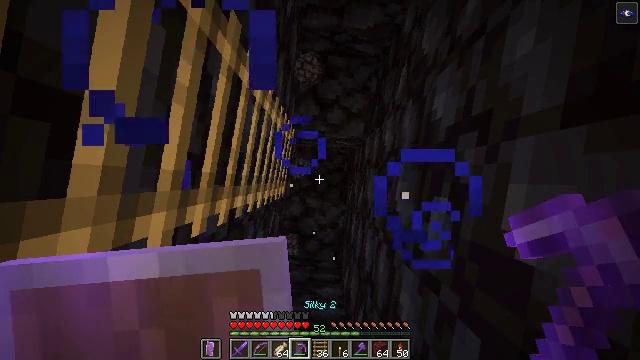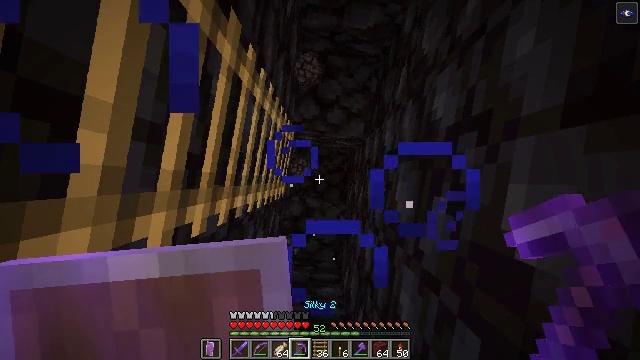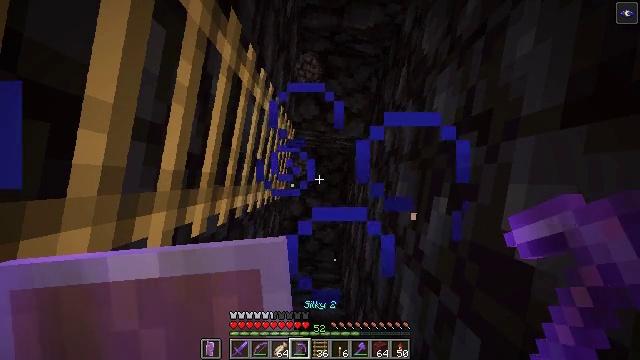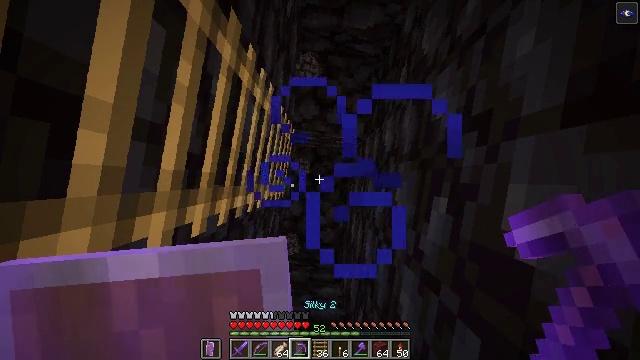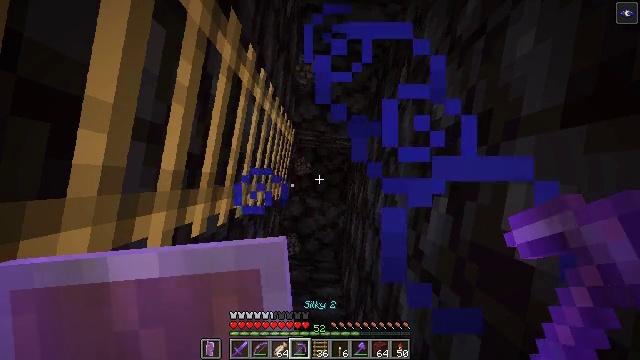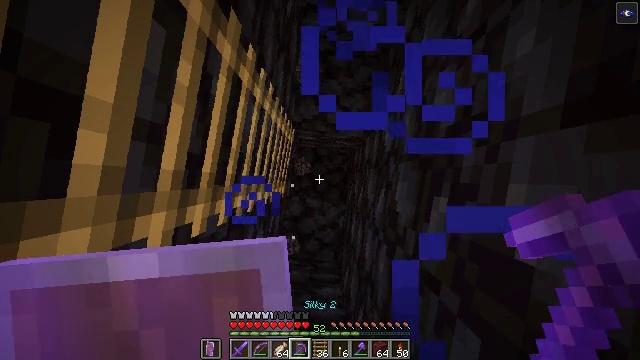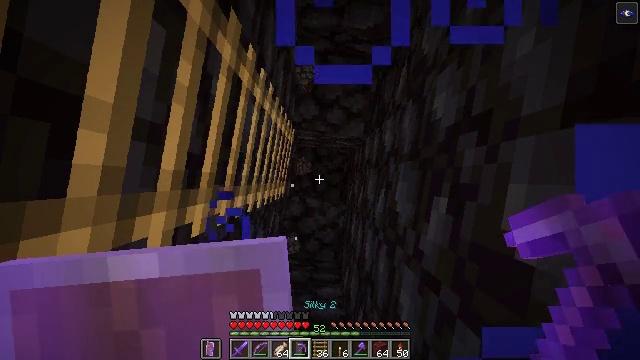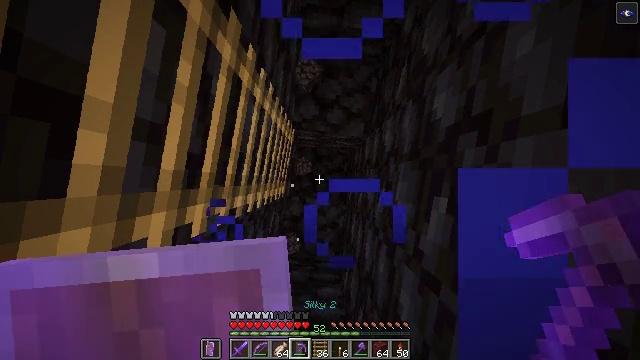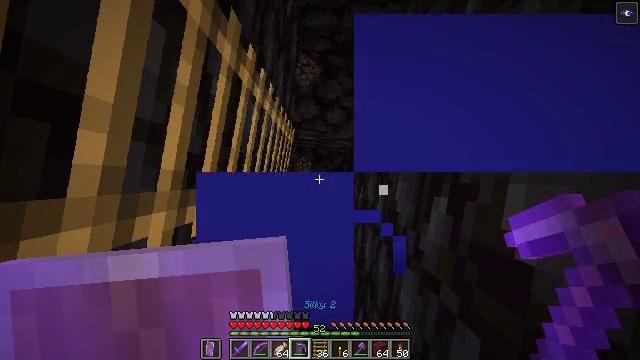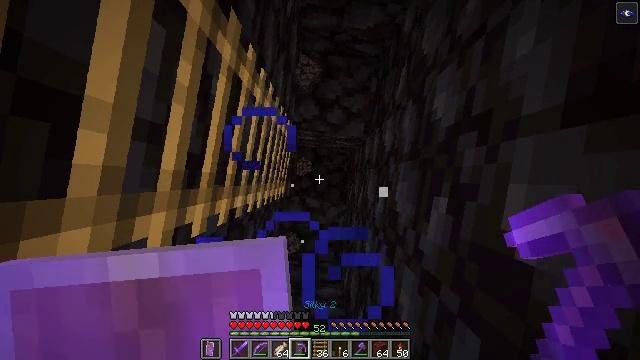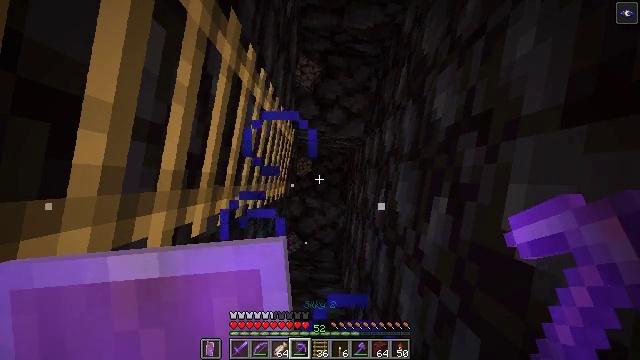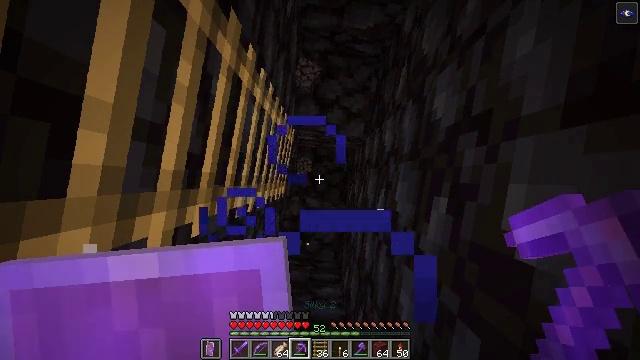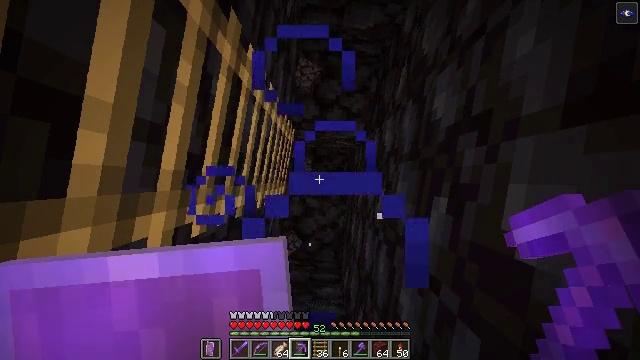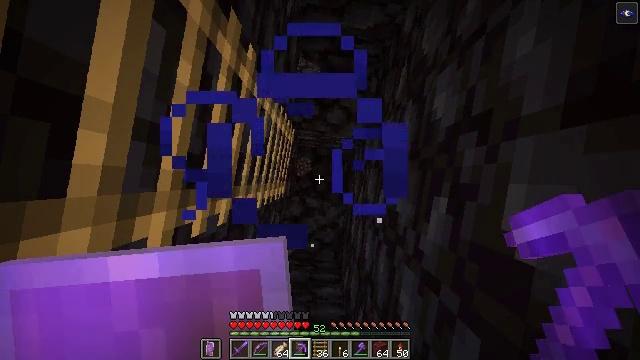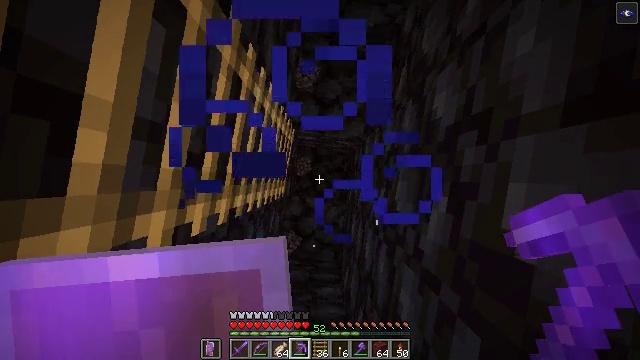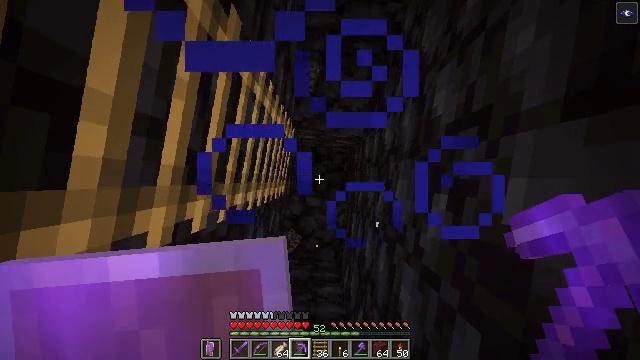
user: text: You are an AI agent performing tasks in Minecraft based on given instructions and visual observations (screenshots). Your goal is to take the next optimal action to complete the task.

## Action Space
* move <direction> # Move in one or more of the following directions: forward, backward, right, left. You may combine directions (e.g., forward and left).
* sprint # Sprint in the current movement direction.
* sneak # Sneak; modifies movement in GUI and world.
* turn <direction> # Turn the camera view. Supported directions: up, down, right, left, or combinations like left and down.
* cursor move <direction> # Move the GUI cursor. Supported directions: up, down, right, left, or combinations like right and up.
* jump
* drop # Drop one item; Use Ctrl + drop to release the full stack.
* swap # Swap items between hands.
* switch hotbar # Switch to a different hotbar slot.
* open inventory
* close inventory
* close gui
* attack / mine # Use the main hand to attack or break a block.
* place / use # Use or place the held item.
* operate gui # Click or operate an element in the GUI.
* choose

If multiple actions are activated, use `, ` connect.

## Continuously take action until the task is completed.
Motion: motion action
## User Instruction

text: Break the blackstone block.
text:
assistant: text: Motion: sneak, attack / mine
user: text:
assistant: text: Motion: sneak, attack / mine
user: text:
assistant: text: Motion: sneak, attack / mine
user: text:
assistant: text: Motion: sneak, attack / mine
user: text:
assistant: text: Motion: sneak, attack / mine
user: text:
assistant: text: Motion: sneak, attack / mine
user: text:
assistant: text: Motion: sneak
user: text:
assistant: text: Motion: sneak
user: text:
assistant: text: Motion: sneak
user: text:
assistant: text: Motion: sneak
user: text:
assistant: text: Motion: sneak
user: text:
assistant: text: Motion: sneak
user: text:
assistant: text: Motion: sneak
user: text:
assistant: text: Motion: move back, sneak
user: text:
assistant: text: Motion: move back, sneak
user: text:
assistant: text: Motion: move back, sneak
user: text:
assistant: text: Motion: move back, sneak
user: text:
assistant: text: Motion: move back, sneak
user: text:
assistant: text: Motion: move back, sneak
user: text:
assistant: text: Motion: move back, sneak
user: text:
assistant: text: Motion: move back, sneak
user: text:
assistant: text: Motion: move back, sneak
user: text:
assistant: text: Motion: move back, sneak
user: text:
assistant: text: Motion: move back, sneak
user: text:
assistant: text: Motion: move back, sneak
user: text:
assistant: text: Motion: move back, sneak
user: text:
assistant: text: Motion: move back, sneak
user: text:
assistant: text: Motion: move back, sneak
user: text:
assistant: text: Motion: move back
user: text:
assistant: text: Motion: move back